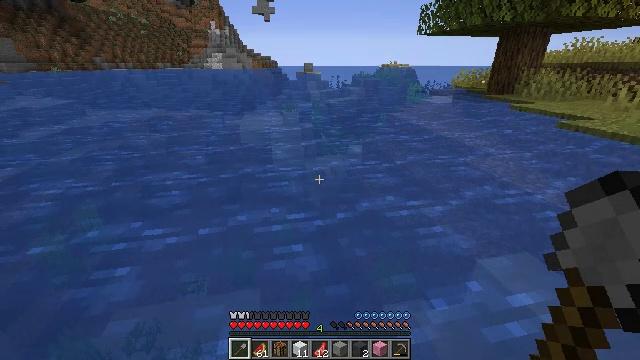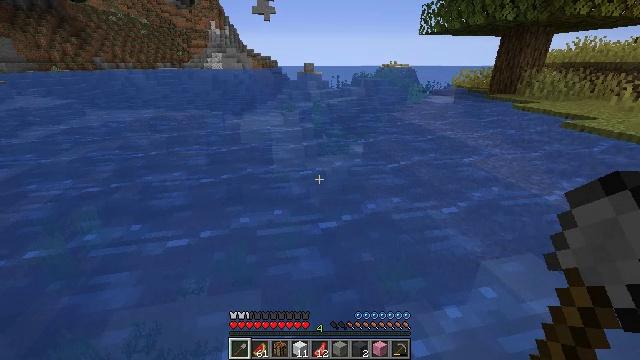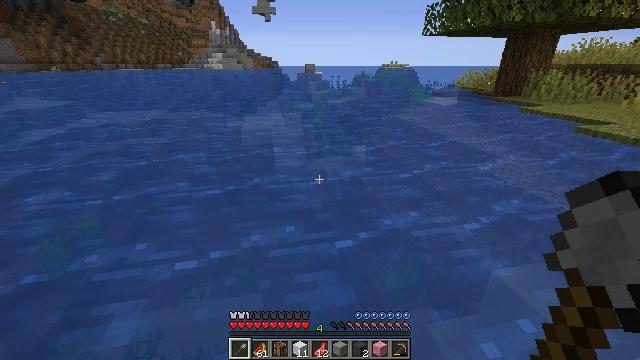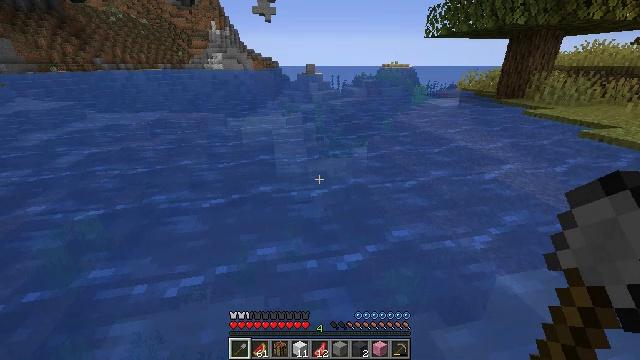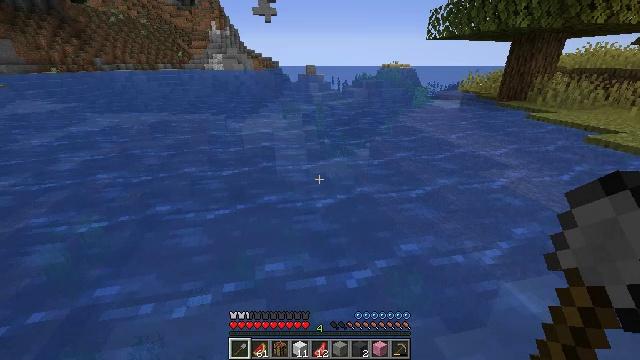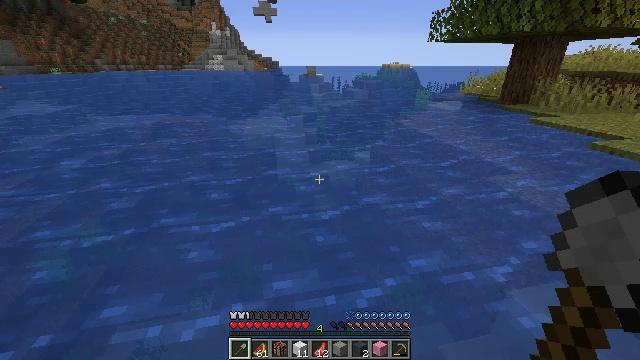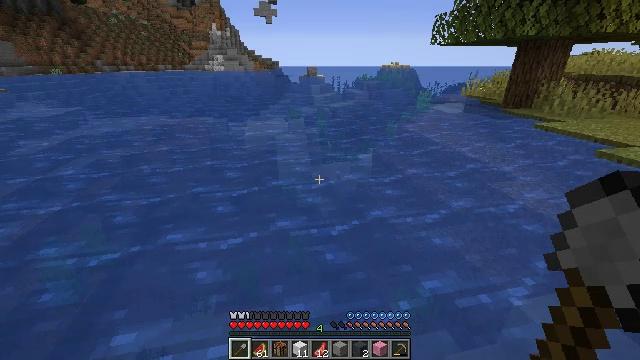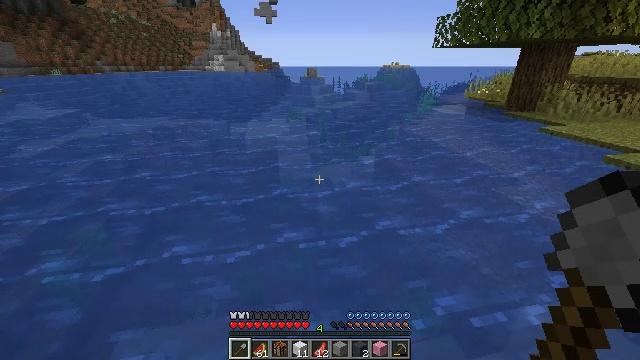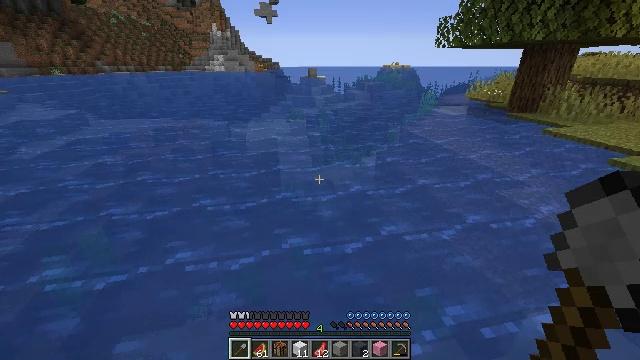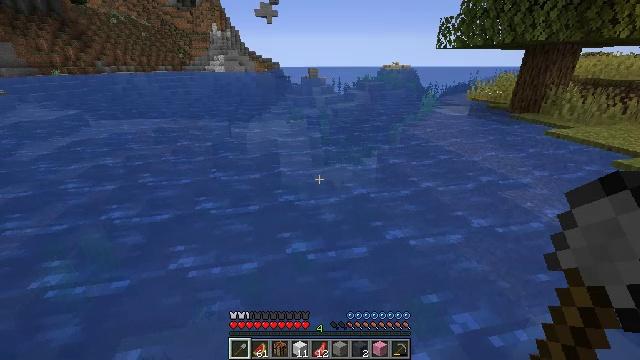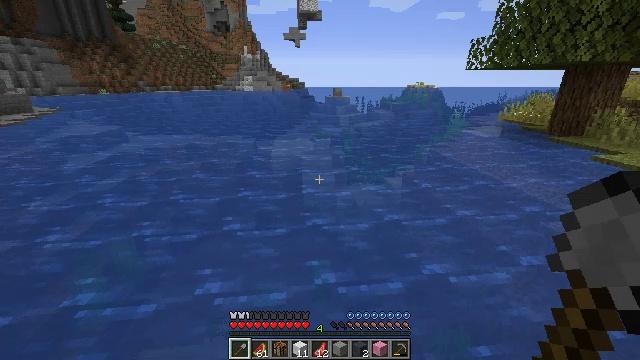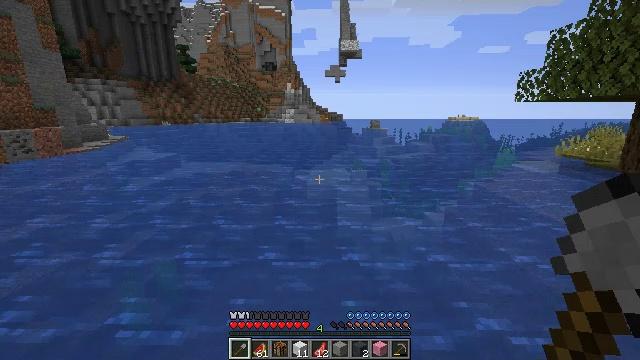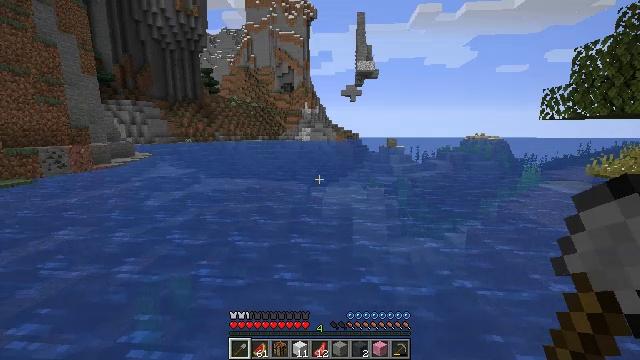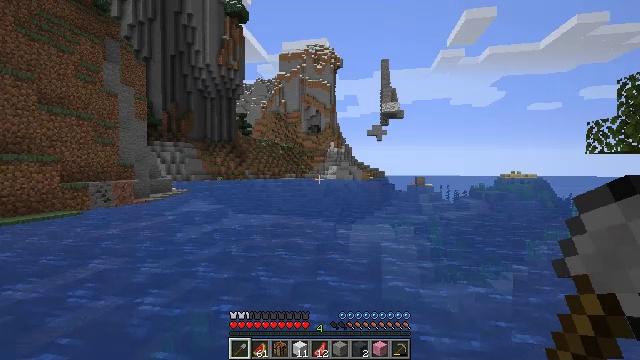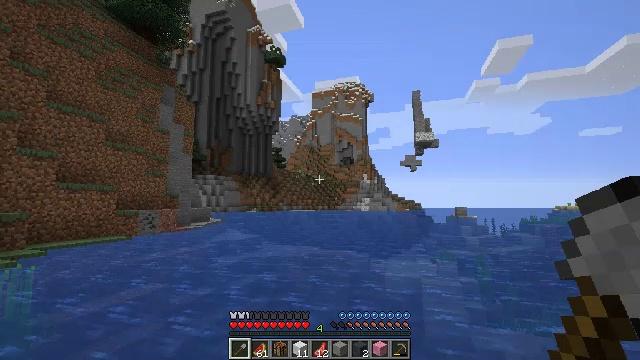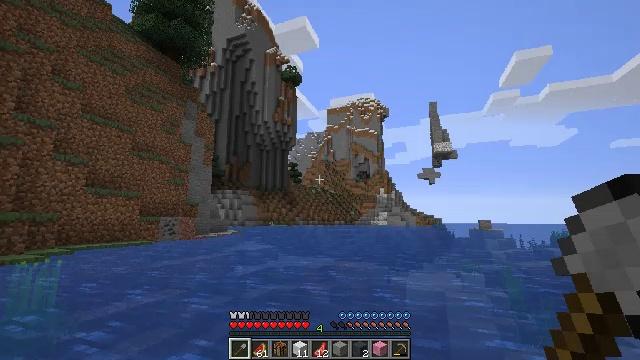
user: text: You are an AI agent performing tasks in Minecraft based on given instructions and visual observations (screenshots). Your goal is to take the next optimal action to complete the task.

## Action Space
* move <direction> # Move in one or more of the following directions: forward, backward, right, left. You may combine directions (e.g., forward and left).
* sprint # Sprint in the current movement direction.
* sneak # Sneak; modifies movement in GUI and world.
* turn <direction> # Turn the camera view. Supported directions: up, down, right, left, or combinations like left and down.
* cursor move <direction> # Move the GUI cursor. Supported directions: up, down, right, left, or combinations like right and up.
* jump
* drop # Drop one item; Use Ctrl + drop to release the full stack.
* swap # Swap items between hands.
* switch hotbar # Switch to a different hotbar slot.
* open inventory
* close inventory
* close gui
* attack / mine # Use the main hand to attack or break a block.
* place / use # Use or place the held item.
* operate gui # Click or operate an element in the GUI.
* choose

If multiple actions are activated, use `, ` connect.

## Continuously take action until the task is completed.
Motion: motion action
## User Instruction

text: Harvest seagrass from the waterbed.
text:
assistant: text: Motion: move forward and move left, jump
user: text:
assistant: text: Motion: move forward and move left, jump
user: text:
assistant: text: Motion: move forward and move left, jump
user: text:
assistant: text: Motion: move forward and move left, jump
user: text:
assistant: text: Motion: move forward and move left, jump
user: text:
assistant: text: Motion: move forward and move left
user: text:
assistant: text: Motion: move forward and move left
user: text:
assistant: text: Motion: move forward and move left
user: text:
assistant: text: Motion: move forward and move left
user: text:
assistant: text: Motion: move forward and move left, turn left and up
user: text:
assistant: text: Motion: move forward and move left, turn left and up
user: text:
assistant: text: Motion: move forward, turn left and up
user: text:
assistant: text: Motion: move forward, sneak, turn left and up
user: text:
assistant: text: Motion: move forward, sneak, turn left and up
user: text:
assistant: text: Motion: move forward, sneak, turn left and up
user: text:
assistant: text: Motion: move forward, sneak, turn right
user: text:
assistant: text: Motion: move forward, sneak
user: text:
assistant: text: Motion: move forward, sneak
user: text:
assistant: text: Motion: move forward, sneak
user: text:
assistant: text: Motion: move forward, sneak
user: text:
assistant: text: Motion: move forward, sneak, turn down
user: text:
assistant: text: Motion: move forward, sneak, turn down
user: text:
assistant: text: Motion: move forward, sneak, turn left and down
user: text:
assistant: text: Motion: move forward, sneak, turn left and down
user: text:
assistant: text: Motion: move forward, sneak, turn left and down
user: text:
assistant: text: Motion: move forward, sneak, turn left and down
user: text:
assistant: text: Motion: move forward, sneak, turn left and down
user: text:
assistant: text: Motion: move forward, sneak, turn left and down
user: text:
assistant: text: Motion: move forward, sneak, turn left and down
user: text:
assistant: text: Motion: move forward, turn left and down